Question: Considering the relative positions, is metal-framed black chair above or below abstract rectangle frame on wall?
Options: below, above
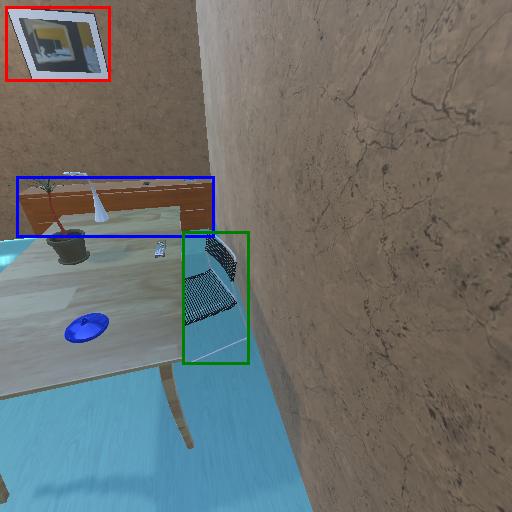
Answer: below